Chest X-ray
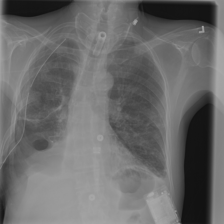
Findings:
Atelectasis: negative
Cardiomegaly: negative
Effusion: positive
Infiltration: negative
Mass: negative
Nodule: negative
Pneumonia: positive
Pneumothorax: positive
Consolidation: negative
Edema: positive
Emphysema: negative
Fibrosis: negative
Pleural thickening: positive
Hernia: negative